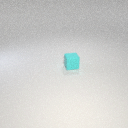
small cyan rubber cube